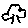
Label: tree